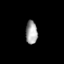
Tissue: prostate
Cell type: T cells
Senescence score: 0.3553
Nuclear area (px): 266
Mean DAPI intensity: 163.508